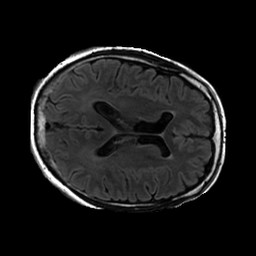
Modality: FLAIR
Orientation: axial
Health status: ill
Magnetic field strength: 3 T